Question: I am creating a simple chat program that I want to eventually show html links. My problem right now is that I can't get the text to appear next to the users name as I want it to.
I want the user's name to be bold, and the text to appear right next to it, but for some reason the non bolded text appears centered.
If I do not bold the users name, it works fine. The top two are how it appears when I have the names bolded, the middle is when the name is not bolded, the bottom shows a hyperlink I want it to appear like the middle two, but with the names bolded.

Here is the code, what am I doing wrong? Note that I tried replacing JTextPane with JEditorPane and the same thing happens.
'''
package com.test;
import java.awt.BorderLayout;
import java.awt.Color;
import javax.swing.JFrame;
import javax.swing.JPanel;
import javax.swing.JScrollPane;
import javax.swing.JTextPane;
import javax.swing.WindowConstants;
import javax.swing.event.HyperlinkEvent;
import javax.swing.event.HyperlinkEvent.EventType;
import javax.swing.event.HyperlinkListener;
import javax.swing.text.BadLocationException;
import javax.swing.text.SimpleAttributeSet;
import javax.swing.text.StyleConstants;
import javax.swing.text.html.HTML;
public class JTextPaneTest extends JPanel {
JTextPane pane;
public JTextPaneTest() {
this.setLayout(new BorderLayout());
pane = new JTextPane();
pane.setEditable(false);
pane.setContentType("text/html");
JScrollPane scrollPane = new JScrollPane(pane);
this.add(scrollPane, BorderLayout.CENTER);
pane.addHyperlinkListener(new HyperlinkListener() {
@Override
public void hyperlinkUpdate(HyperlinkEvent e) {
if (e.getEventType() == EventType.ACTIVATED) {
System.out.println(e.getDescription());
}
}
});
}
public void chatWithBold(String user, String text) {
SimpleAttributeSet bold = new SimpleAttributeSet();
StyleConstants.setBold(bold, true);
SimpleAttributeSet normal = new SimpleAttributeSet();
try {
pane.getDocument().insertString(pane.getDocument().getLength(),
user + ": ", bold);
} catch (BadLocationException e) {
// TODO Auto-generated catch block
e.printStackTrace();
}
try {
pane.getDocument().insertString(pane.getDocument().getLength(),
text + "
", normal);
} catch (BadLocationException e) {
// TODO Auto-generated catch block
e.printStackTrace();
}
}
public void chatNoBold(String user, String text) {
SimpleAttributeSet bold = new SimpleAttributeSet();
StyleConstants.setBold(bold, true);
SimpleAttributeSet normal = new SimpleAttributeSet();
try {
pane.getDocument().insertString(pane.getDocument().getLength(),
user + ": ", normal);
} catch (BadLocationException e) {
// TODO Auto-generated catch block
e.printStackTrace();
}
try {
pane.getDocument().insertString(pane.getDocument().getLength(),
text + "
", normal);
} catch (BadLocationException e) {
// TODO Auto-generated catch block
e.printStackTrace();
}
}
private void submitALinkWithBold(String user, String link) {
SimpleAttributeSet bold = new SimpleAttributeSet();
StyleConstants.setBold(bold, true);
try {
pane.getDocument().insertString(pane.getDocument().getLength(),
user + ": ", bold);
} catch (BadLocationException e) {
// TODO Auto-generated catch block
e.printStackTrace();
}
SimpleAttributeSet attrs = new SimpleAttributeSet();
attrs.addAttribute(HTML.Attribute.HREF, link);
SimpleAttributeSet htmlLink = new SimpleAttributeSet();
htmlLink.addAttribute(HTML.Tag.A, attrs);
StyleConstants.setUnderline(htmlLink, true);
StyleConstants.setForeground(htmlLink, Color.BLUE);
try {
pane.getDocument().insertString(pane.getDocument().getLength(),
link + "
", htmlLink);
} catch (BadLocationException e) {
// TODO Auto-generated catch block
e.printStackTrace();
}
}
public static void main(String[] args) {
SwingUtilities.invokeLater(new Runnable(){
public void run(){
JFrame frame = new JFrame();
JTextPaneTest chat = new JTextPaneTest();
frame.add(chat);
frame.setDefaultCloseOperation
(WindowConstants.DISPOSE_ON_CLOSE);
chat.chatWithBold("User1", "Hi everyone");
chat.chatWithBold("User2", "Hey.. Hows it going");
chat.chatNoBold("User1", "Hi everyone");
chat.chatNoBold("User2", "Hey.. Hows it going");
chat.submitALinkWithBold("User1", "http://www.stackoverflow.com");
frame.setSize(400, 400);
frame.setVisible(true);
}
});
}
}
'''
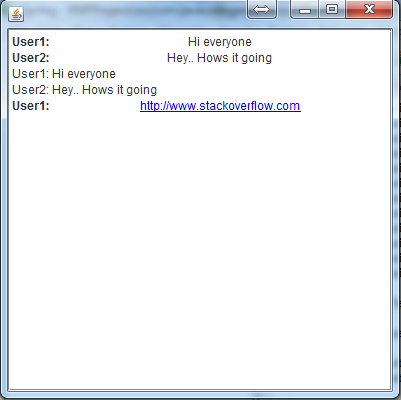
Answer: I just played and searched around a bit and found the following solution:
Initialize your 'JTextPane' with something like this:
'''
final String emptyHtml = "<html><body id='bodyElement'></body></html>";
pane.getEditorKit().read(new StringReader(emptyHtml), pane.getDocument(), 0);
'''
After that initialize the following two new fields (will be used in the methods, just for convenience):
'''
this.doc = (HTMLDocument) pane.getDocument();
this.bodyElement = this.doc.getElement("bodyElement");
'''
Now you can change your method 'submitALinkWithBold' like this:
'''
final String html = "<p><b>" + user + ": </b>"
+ "<a href='" + link + "'>" + link + "</a></p>";
doc.insertBeforeEnd(bodyElement, html);
'''
You should be able to adopt this scheme to the other two methods ('chatWithBold' and 'chatNoBold') too.
Note that the result does not look good (or does not work at all) until you change all your methods. Also note that even after changing all methods, it does not look like your original example (larger line spacing, other font...). I think this could be fixed by casting 'pane.getEditorKit()' to a 'HTMLEditorKit' and using its 'setStyleSheet(...)' method but I did not try this.